Field crop: maize
Growth stage: 1
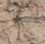
Species: salsola